Question: There are two batch message in 'sym_outgoing_batch' and one of the 'node_id' is '000' (corp) another is '-1' (what's this -1 means?) when I pull many data from store to corp. Part of data is successful to router timely but other is delayed. The message is as follows:

and the configuration file is as follows:
'''
insert into sym_channel(channel_id, processing_order, max_batch_size, enabled, description)
values('sale_channel', 1, <PHONE>, 1, 'sale data from store to corp');
insert into sym_trigger(trigger_id, source_table_name, channel_id, last_update_time, create_time)
values('sale_pay_triger', 'D_T_BILL_PAY', 'sale_channel', current_timestamp, current_timestamp);
insert into sym_router(router_id, source_node_group_id, target_node_group_id, router_type,router_expression, create_time, last_update_time)
values('store_2_corp_sheftnotnull', 'store', 'corp', 'bsh', 'CSHIFT_C!=null && !CSHIFT_C.equals("")',current_timestamp, current_timestamp);
insert into sym_trigger_router(trigger_id, router_id, initial_load_order, last_update_time, create_time)
values('sale_pay_triger', 'store_2_corp_sheftnotnull', 1, current_timestamp, current_timestamp);
insert into SYM_CONFLICT(CONFLICT_ID,SOURCE_NODE_GROUP_ID,TARGET_NODE_GROUP_ID,DETECT_TYPE,RESOLVE_TYPE,PING_BACK,CREATE_TIME,LAST_UPDATE_TIME)
values('conflict_fallback', 'corp', 'store', 'USE_PK_DATA', 'FALLBACK', 'OFF', current_timestamp, current_timestamp);
commit;
'''
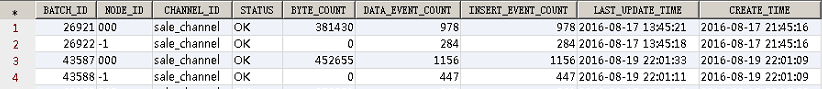
Answer: If you are asking what does a node_id of -1 mean. It means that the data was un-routed. There were no nodes that met the routing condition.